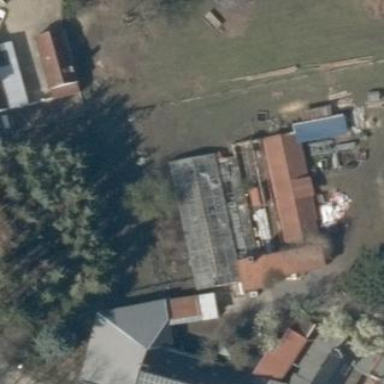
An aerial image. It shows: Greenhouse.